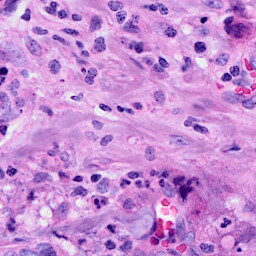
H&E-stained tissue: Breast